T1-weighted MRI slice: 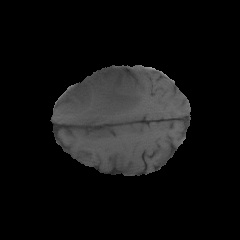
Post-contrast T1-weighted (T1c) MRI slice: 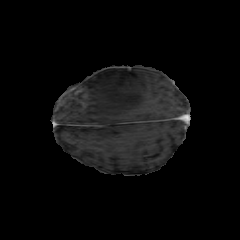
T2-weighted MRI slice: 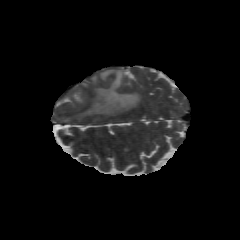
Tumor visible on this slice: yes